Interaction volume radius: 5 \u00c5
Interaction volume height: 15 \u00c5
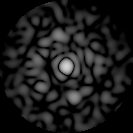
Disorder parameter: 0.8477